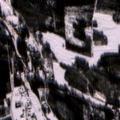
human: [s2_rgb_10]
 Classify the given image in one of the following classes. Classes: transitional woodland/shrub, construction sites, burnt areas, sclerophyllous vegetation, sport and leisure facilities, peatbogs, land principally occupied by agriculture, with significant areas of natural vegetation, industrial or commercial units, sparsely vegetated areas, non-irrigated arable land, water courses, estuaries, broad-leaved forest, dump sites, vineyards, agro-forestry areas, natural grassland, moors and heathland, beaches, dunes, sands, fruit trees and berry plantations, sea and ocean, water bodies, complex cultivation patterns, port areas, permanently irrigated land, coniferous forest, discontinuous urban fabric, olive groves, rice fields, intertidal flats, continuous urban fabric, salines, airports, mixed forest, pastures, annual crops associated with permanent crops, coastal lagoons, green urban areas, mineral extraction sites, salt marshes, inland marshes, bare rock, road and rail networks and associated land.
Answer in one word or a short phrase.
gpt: discontinuous urban fabric, land principally occupied by agriculture, with significant areas of natural vegetation, coniferous forest, transitional woodland/shrub